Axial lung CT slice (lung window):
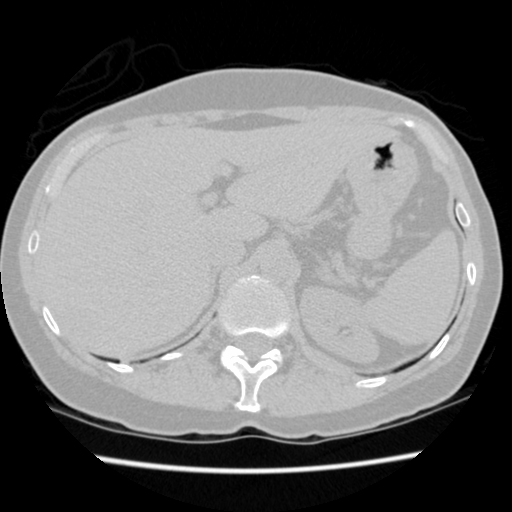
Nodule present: no